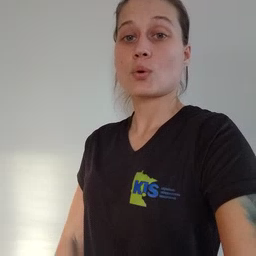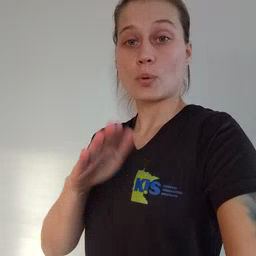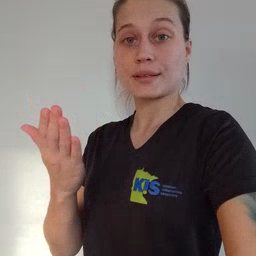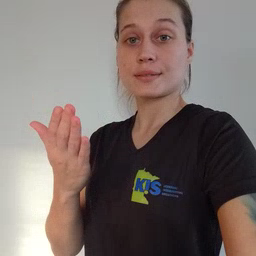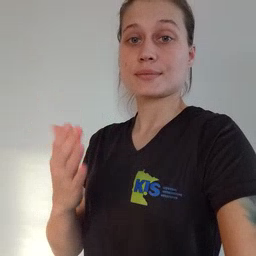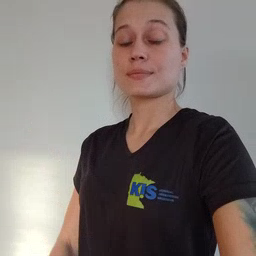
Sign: open